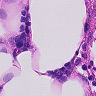
Metastatic tissue present: no